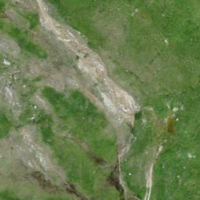
EUNIS habitat code: 26
Species observed at this site:
Campanula thyrsoides